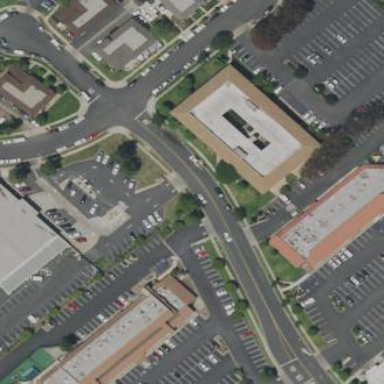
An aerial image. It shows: Commercial building.